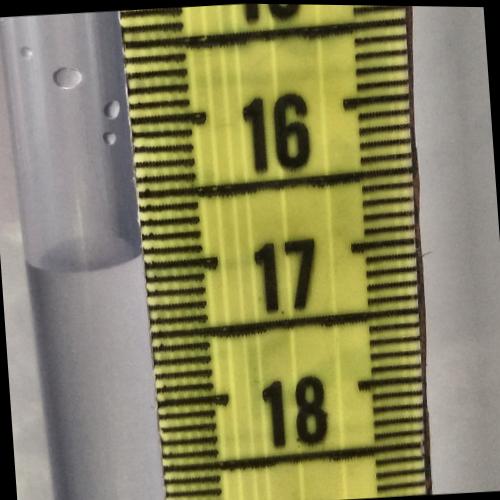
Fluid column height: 16.9 cm